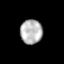
Tissue: lung
Cell type: Myeloid cells
Senescence score: 0.2402
Nuclear area (px): 531
Mean DAPI intensity: 180.318